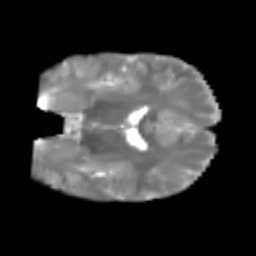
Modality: T2w
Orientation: coronal
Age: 6
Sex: male
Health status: healthy